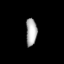
Tissue: lung
Cell type: Fibroblasts
Senescence score: 0.6319
Nuclear area (px): 295
Mean DAPI intensity: 172.908